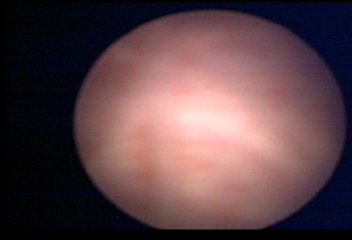
Modality: WLC
Class: Normal mucosa
Bladder cancer association: No